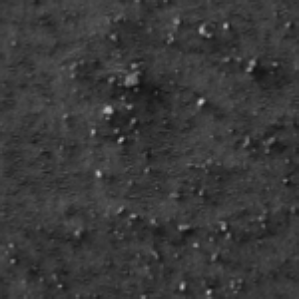
Label: frost